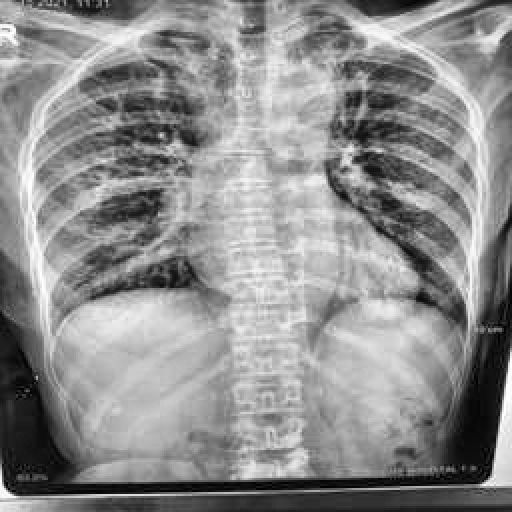
Finding: TUBERCULOSIS